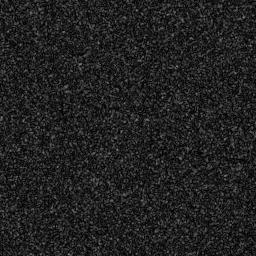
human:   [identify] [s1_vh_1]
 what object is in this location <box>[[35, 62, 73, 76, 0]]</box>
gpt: <ref>1 large ship at the center</ref>